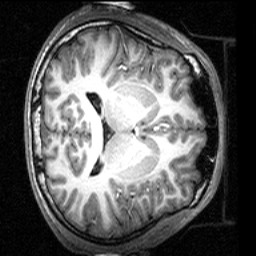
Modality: T1w
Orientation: axial
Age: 19
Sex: male